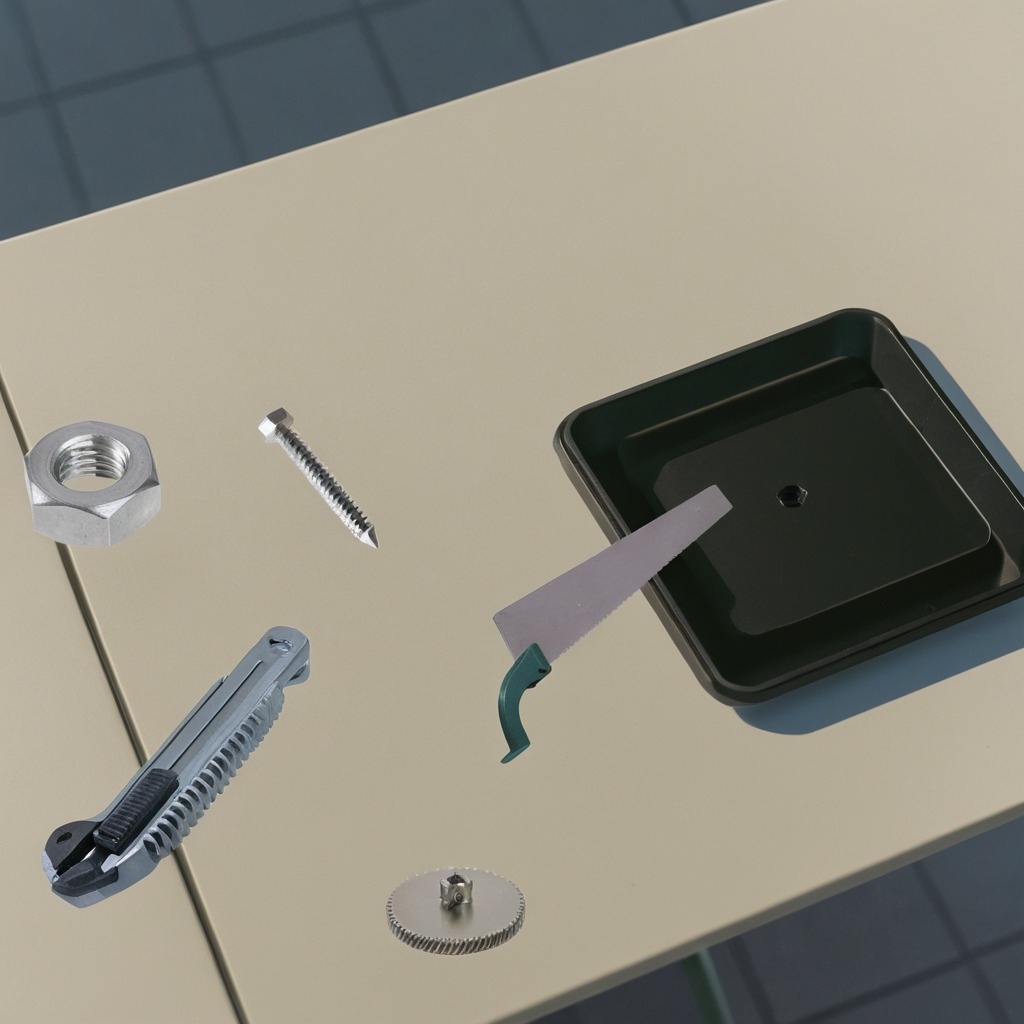
A gear with teeth is lying on the textured surface of a clean utility table.